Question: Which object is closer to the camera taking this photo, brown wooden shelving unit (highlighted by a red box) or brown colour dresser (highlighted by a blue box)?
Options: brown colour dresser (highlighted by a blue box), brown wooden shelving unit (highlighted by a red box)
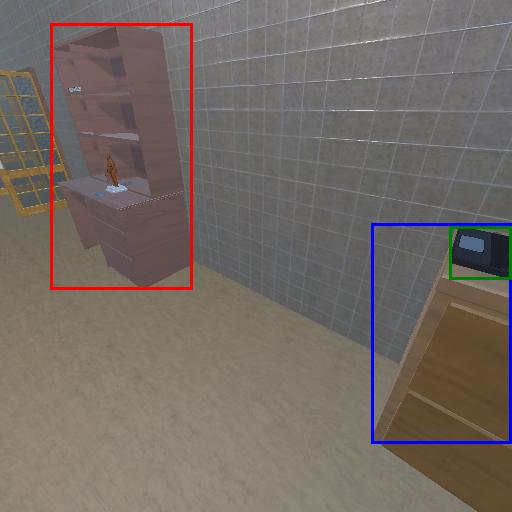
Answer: brown colour dresser (highlighted by a blue box)